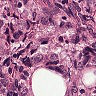
Metastatic tissue present: yes